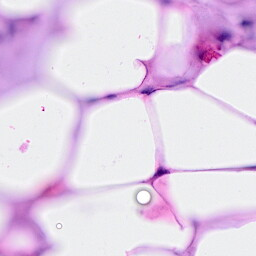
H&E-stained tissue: Breast